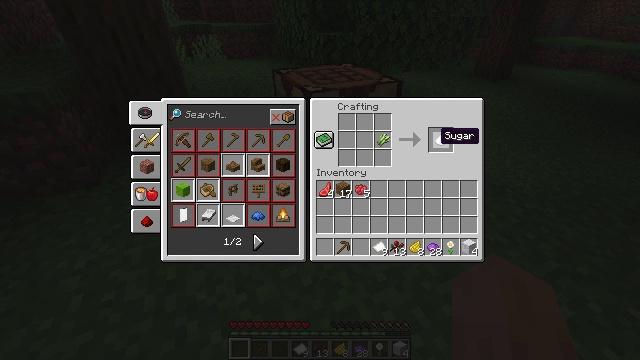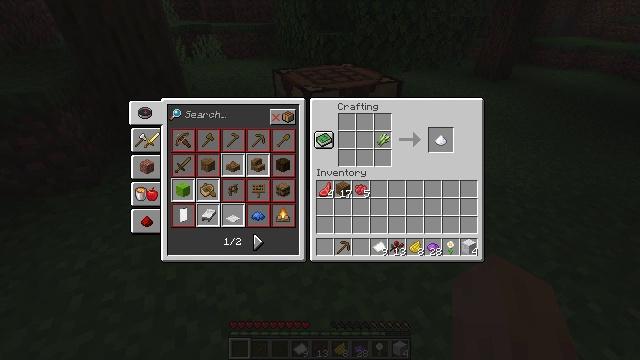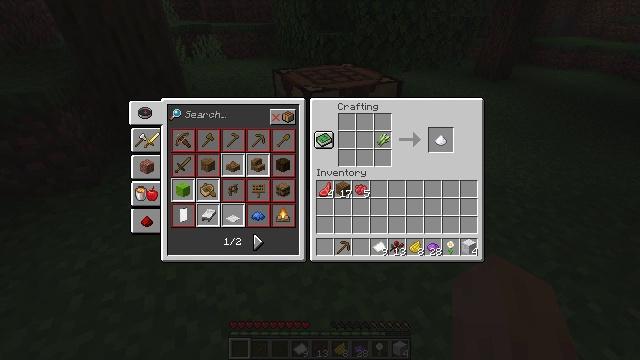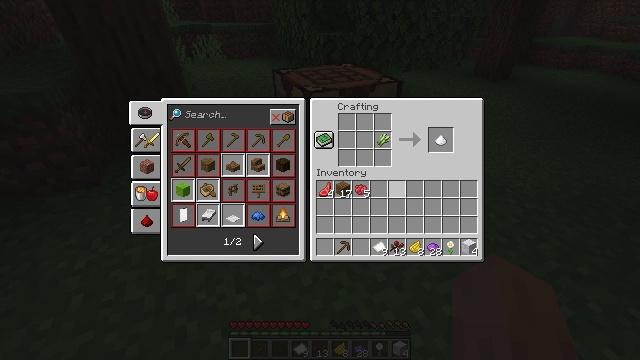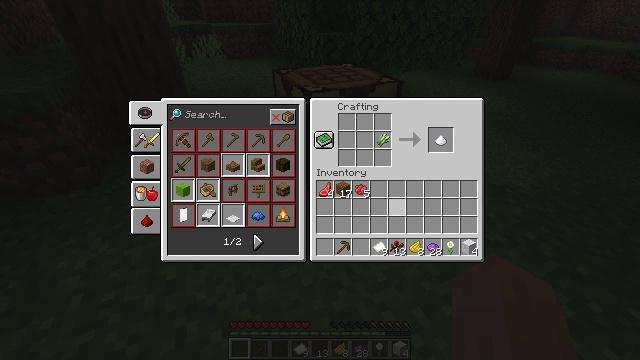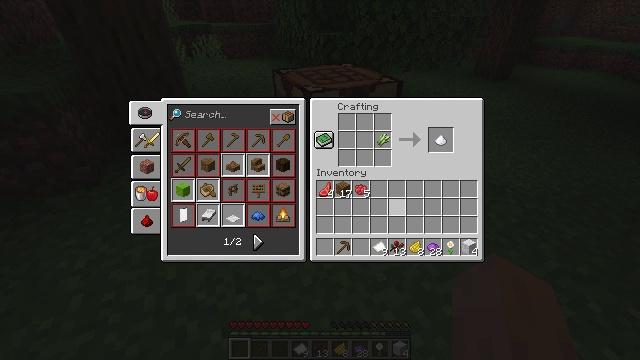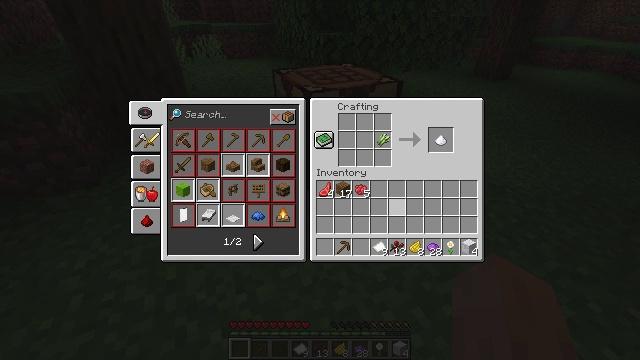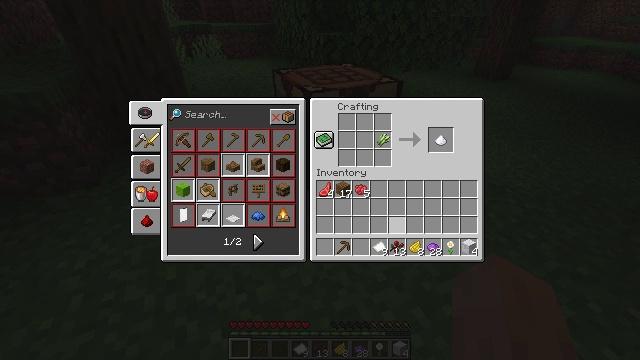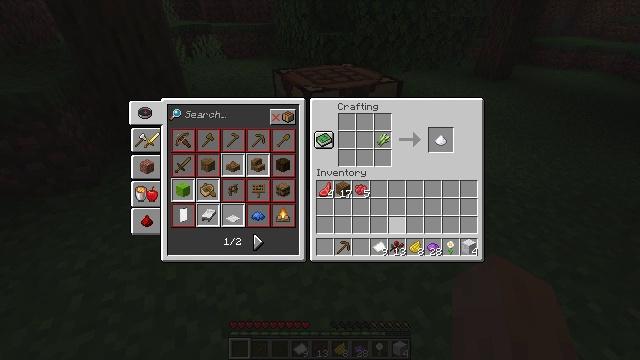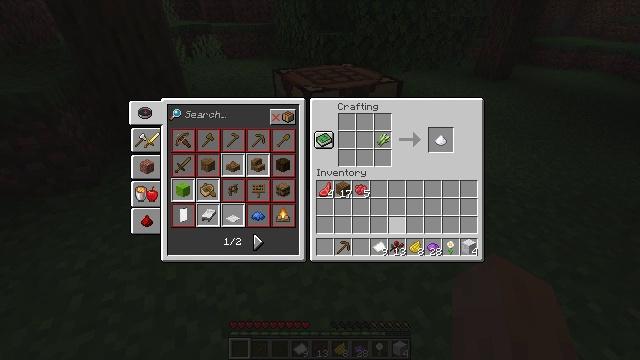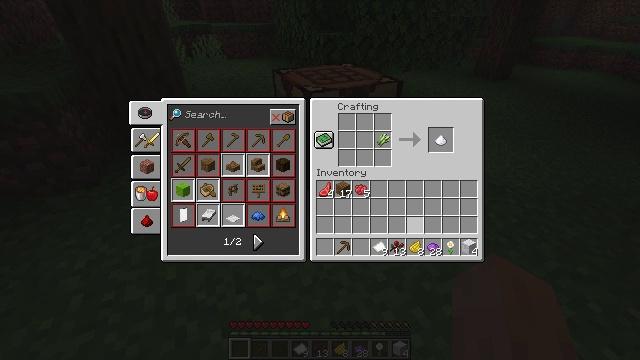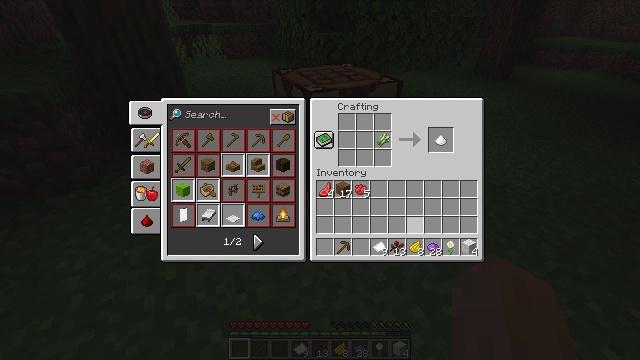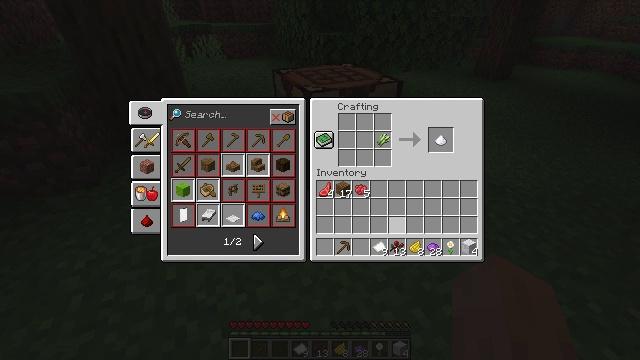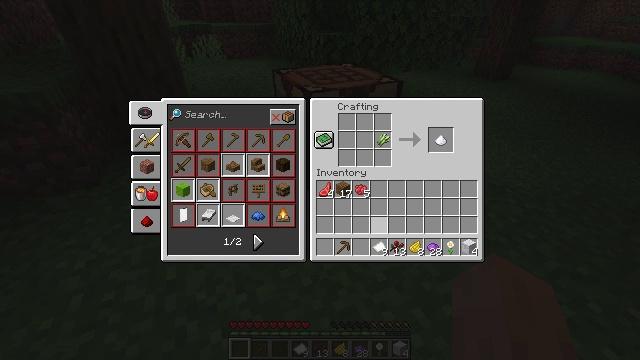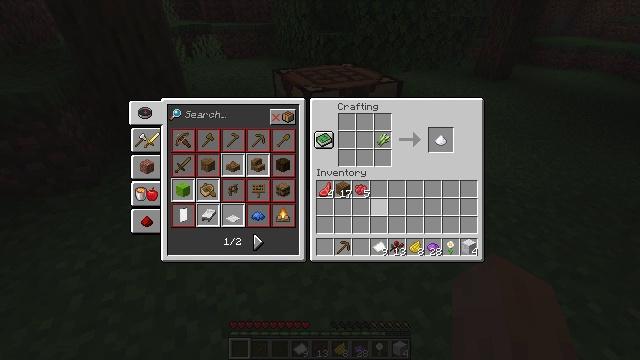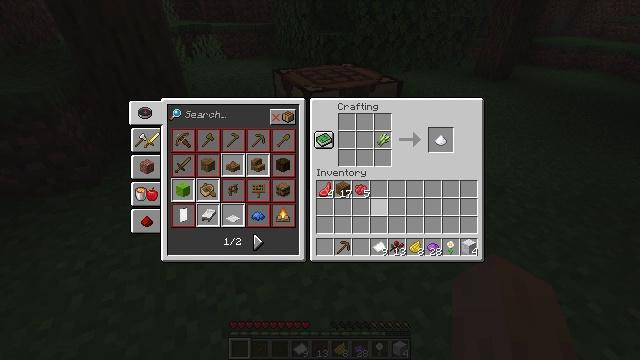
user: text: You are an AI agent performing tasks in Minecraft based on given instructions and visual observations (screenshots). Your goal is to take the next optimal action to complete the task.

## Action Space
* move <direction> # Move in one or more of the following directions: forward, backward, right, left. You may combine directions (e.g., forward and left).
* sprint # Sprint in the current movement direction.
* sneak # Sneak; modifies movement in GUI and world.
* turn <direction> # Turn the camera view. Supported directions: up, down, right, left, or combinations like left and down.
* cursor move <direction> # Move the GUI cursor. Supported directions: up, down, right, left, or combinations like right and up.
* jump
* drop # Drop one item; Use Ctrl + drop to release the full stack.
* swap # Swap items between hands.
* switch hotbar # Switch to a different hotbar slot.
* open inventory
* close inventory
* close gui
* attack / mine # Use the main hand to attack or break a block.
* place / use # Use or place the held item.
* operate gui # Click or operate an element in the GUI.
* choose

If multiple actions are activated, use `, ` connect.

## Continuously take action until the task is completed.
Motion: motion action
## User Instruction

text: Open a crafting table and craft the flower banner pattern.
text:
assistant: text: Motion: cursor move left, open gui
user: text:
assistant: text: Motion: cursor move left and down
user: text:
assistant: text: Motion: cursor move down
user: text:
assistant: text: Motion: cursor move down
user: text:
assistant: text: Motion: cursor move down
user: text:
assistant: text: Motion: no_op
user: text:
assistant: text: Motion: no_op
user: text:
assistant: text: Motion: no_op
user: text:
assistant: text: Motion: no_op
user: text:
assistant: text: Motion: no_op
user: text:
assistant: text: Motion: no_op
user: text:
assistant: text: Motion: cursor move left
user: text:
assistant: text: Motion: cursor move left
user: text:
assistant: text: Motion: no_op
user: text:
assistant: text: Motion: sneak
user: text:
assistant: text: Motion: sneak, cursor move down
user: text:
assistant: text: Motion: sneak
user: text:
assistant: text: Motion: sneak
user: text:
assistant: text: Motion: sneak
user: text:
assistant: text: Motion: sneak
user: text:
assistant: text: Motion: sneak
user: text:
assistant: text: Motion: sneak
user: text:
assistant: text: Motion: sneak
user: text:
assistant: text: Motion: sneak, operate gui
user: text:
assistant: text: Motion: sneak, operate gui
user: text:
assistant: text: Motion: sneak
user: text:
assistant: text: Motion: sneak, cursor move up
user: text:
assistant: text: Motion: sneak, cursor move up
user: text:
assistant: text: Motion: sneak, cursor move up
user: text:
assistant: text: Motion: sneak, cursor move up